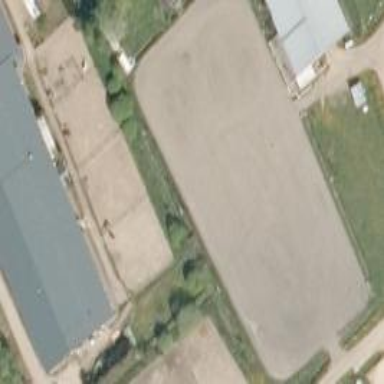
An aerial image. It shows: Fence surrounding equestrian leisure land for horse riding.